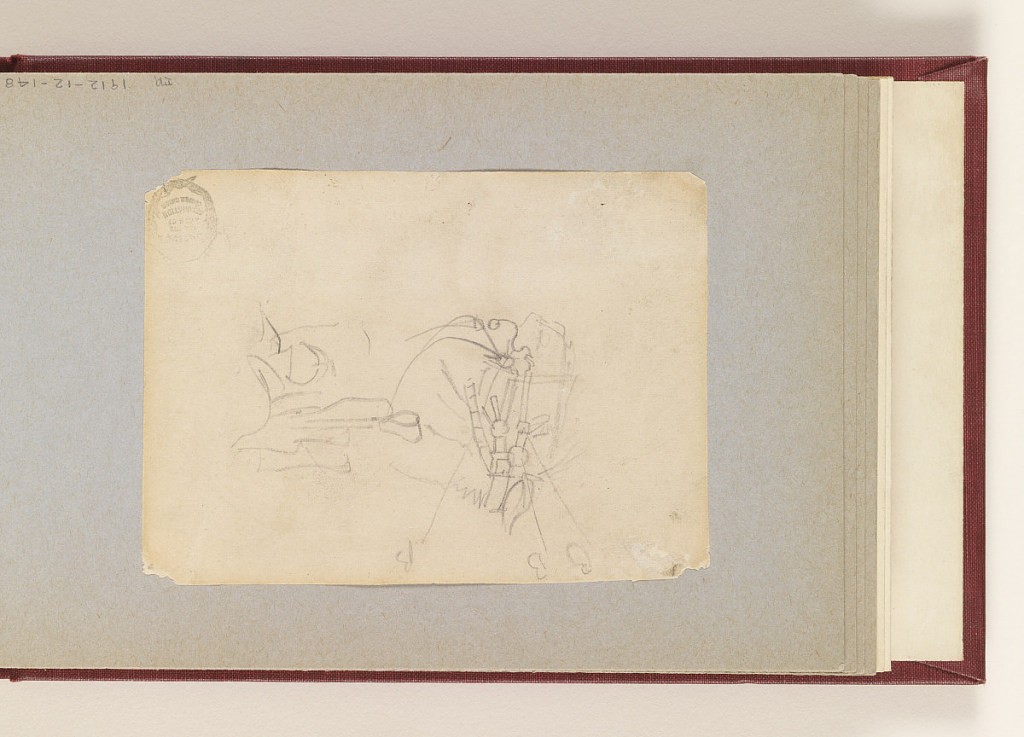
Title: Head of a Horse and a Saddle
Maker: Winslow Homer, American, 1836–1910
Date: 1862
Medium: Graphite on wove paper, laid down
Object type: Drawing
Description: Recto: Horizontal sketch of a horse's head at left, with 3 color notations of B, and a saddle drawn perpendicularly at right.

Verso:  Crossed out variations of work "Cossack".